Field crop: tomato
Growth stage: 1
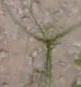
Species: cyperus